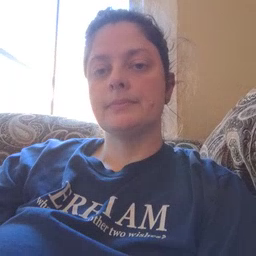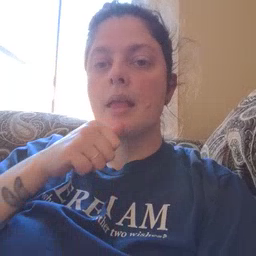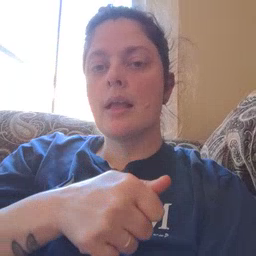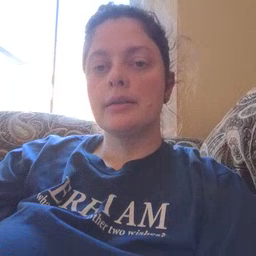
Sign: hide